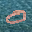
Label: 0